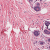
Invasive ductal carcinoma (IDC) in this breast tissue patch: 0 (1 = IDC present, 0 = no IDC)